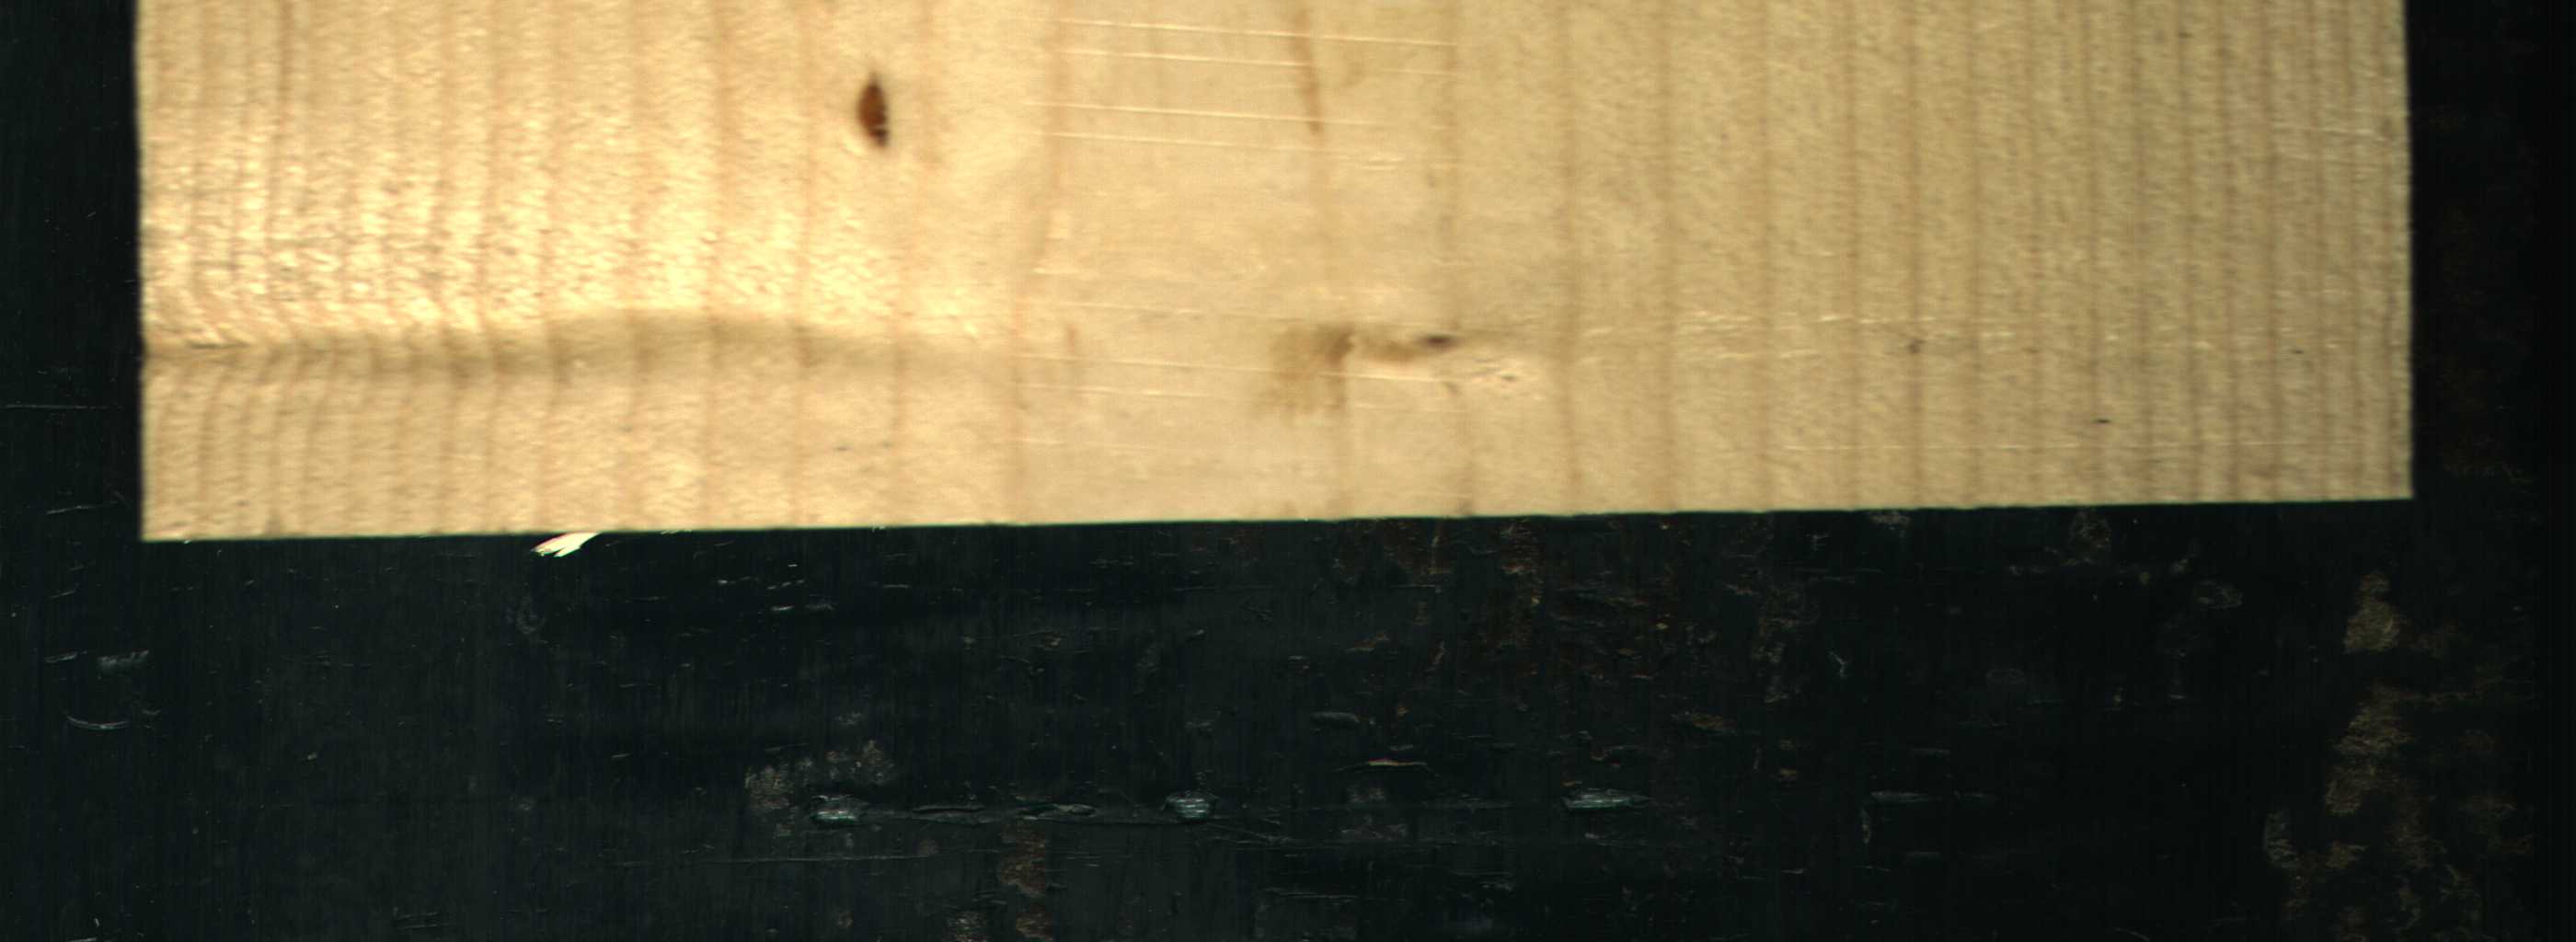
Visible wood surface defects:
resin
Live_Knot